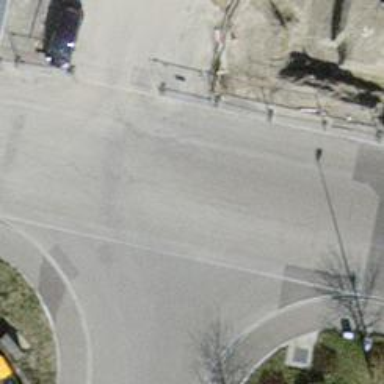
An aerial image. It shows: Unclassified road with asphalt surface.